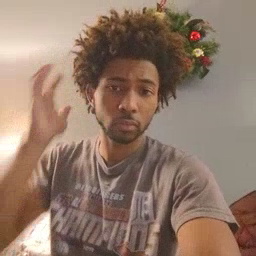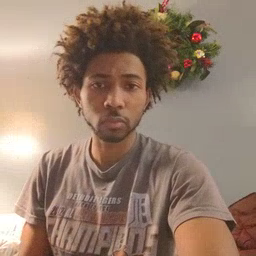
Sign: lion